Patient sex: F
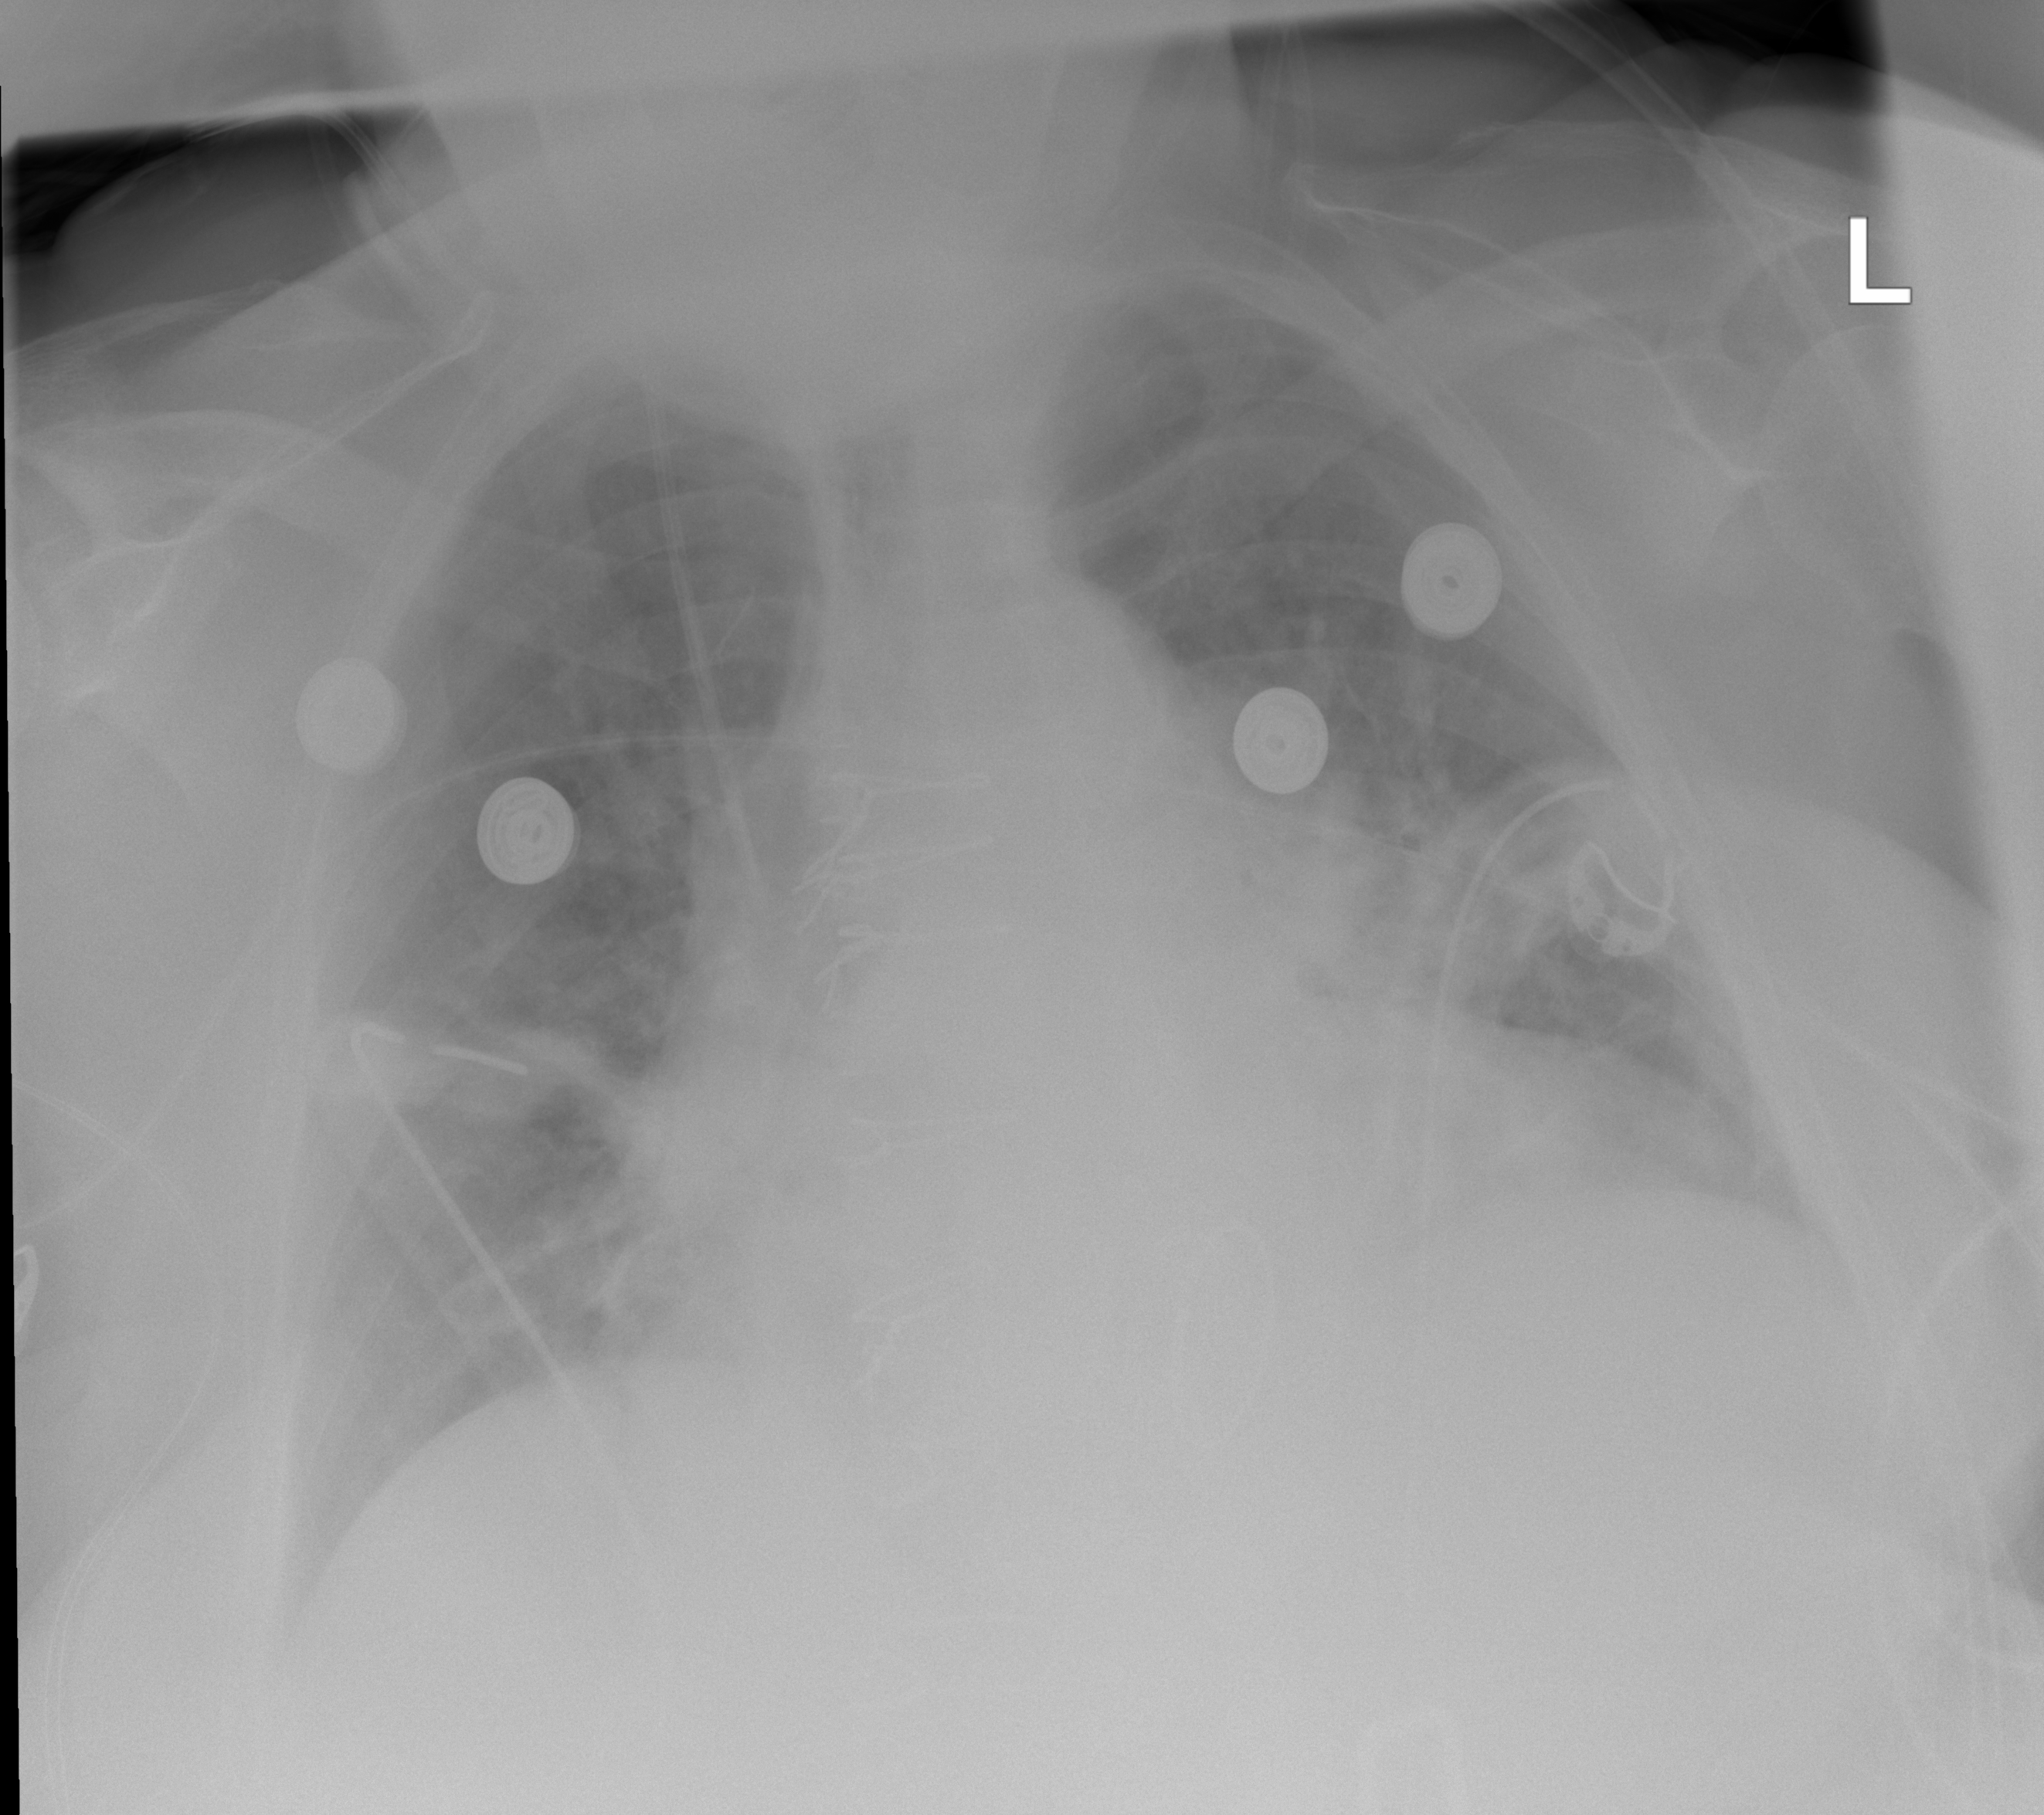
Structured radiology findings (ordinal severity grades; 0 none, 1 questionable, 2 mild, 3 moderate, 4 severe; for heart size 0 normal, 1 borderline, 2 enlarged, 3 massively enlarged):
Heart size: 2
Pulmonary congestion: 2
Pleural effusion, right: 0
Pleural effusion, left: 0
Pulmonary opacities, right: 0
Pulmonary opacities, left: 0
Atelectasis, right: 2
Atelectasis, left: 2